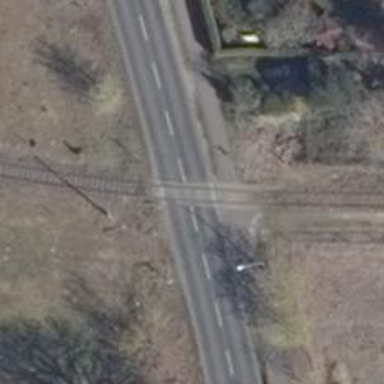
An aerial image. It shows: Level crossing along the railway.